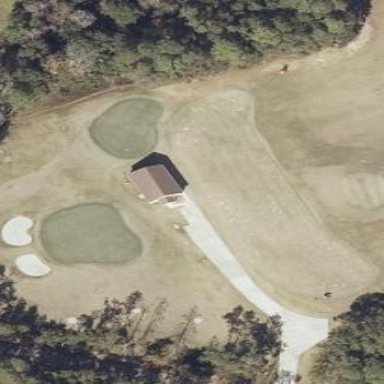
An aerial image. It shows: Golf tee on grassy land.